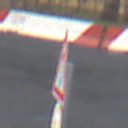
Verkehrszeichen: Lichtzeichenanlage
Zusatzzeichen unten: UeberholverbotKraftfahrzeuge
Umgebung: Outdoor, RoadRail
Tageszeit: MorningAfternoon
Wetter: PartlyCloudy
Licht: Natural
Jahreszeit: NotSpecified
Kontrast: LowContrast